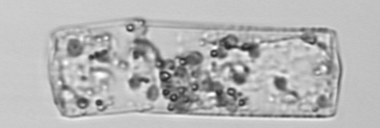
Label: Guinardia_flaccida